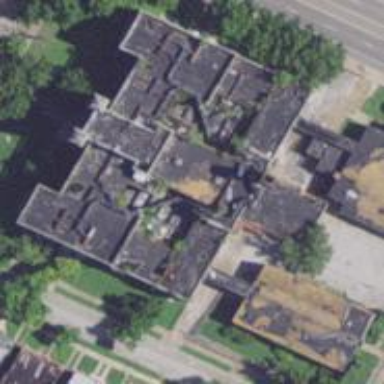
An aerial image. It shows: School building.